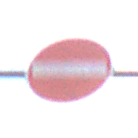
Verkehrszeichen: VerbotDerEinfahrt
Umgebung: Outdoor, Nature
Tageszeit: SunriseSunset
Wetter: PartlyCloudy
Licht: Natural
Jahreszeit: NotSpecified
Kontrast: LowContrast